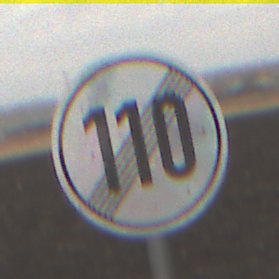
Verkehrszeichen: EndeGeschwindigkeit110
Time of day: MorningAfternoon
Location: Outdoor (Nature)
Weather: Overcast
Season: NotSpecified
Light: Natural